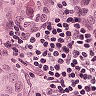
Metastatic tissue present: yes